RGB frame:
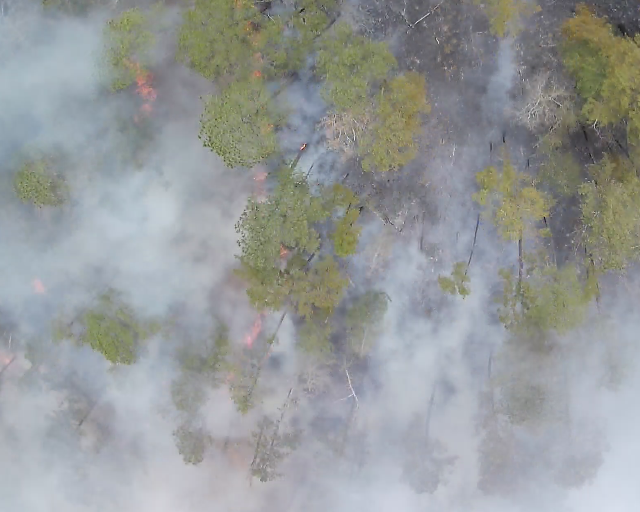
Thermal frame:
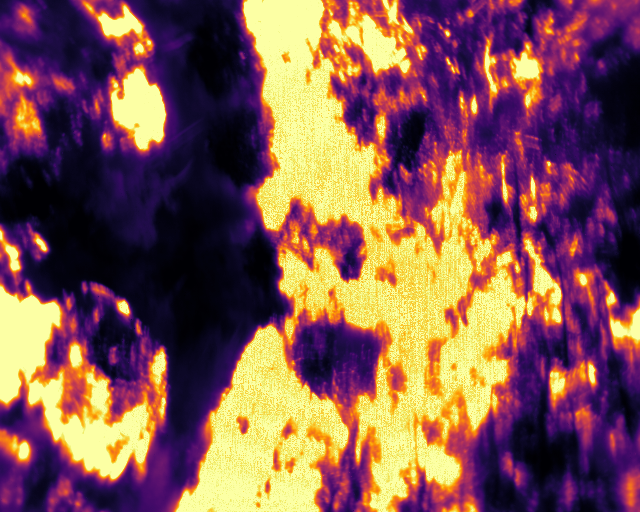
Captured: 2026-02-26 03:09:57
Pixels at or above 80 °C: 184118 (fraction of frame: 0.5619)